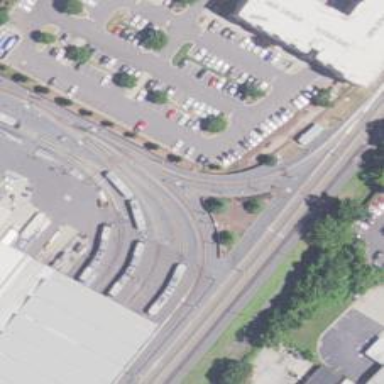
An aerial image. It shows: Light rail yard with electrified contact lines.